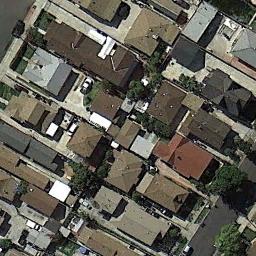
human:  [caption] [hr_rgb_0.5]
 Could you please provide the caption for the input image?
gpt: There are trees near the house .

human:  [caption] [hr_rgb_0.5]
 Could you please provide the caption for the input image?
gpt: The dense residential is next to the road and some trees .

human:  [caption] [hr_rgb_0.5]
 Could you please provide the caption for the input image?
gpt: There are many roads and neatly arranged houses and trees in densely populated areas .

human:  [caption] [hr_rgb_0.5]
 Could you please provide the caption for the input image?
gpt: A dense residential area has lots of houses arranged neatly .

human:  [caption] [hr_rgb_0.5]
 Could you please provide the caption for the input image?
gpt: There are many brown buildings on dense residential area .